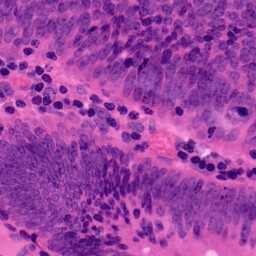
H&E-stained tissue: Colon